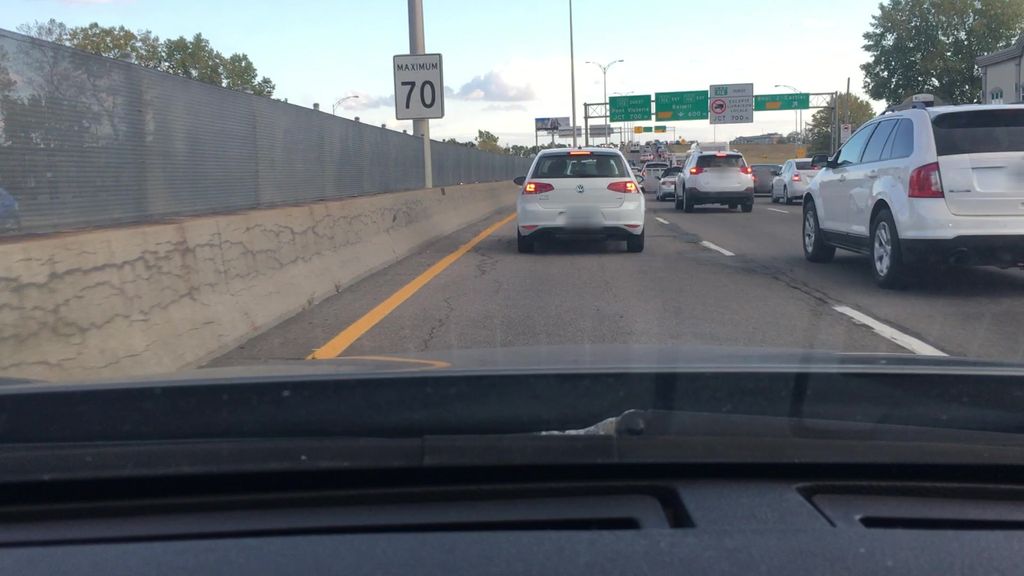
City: montreal